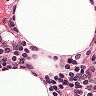
Metastatic tissue present: no